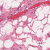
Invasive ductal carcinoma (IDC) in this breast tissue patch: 0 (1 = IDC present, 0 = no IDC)